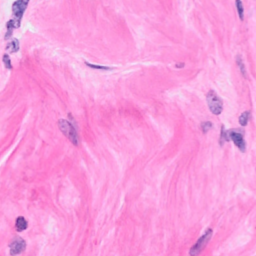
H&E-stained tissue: Breast